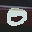
Label: 0